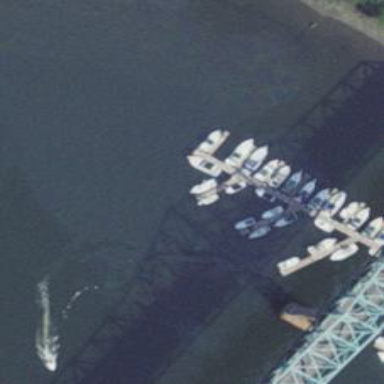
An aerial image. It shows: Man-made pier.